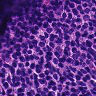
Metastatic tissue present: no